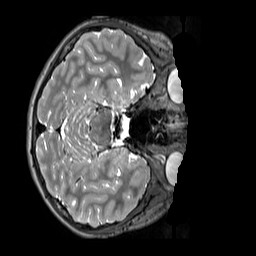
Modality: T2w
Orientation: axial
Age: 11
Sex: male
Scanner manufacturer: siemens
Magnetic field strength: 3 T
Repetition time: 3.2 s
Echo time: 0.408 s